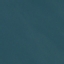
Land use / land cover class: SeaLake